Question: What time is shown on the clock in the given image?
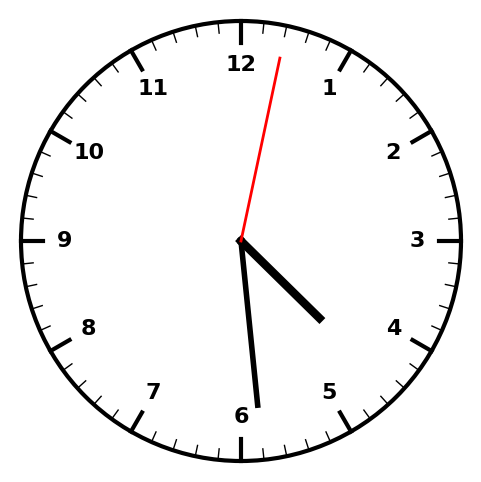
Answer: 04:29:02